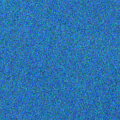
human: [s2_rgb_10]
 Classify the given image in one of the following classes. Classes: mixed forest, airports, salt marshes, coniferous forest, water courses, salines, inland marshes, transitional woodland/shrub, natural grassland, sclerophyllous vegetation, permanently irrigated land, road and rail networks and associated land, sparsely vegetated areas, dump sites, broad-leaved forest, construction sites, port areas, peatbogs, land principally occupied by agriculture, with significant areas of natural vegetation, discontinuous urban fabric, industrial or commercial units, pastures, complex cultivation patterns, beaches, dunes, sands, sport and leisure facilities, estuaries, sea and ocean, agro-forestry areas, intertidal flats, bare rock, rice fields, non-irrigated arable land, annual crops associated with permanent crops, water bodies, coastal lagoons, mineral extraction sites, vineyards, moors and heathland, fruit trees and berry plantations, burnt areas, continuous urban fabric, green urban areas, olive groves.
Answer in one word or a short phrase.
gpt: sea and ocean